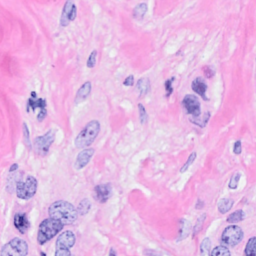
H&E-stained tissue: Breast